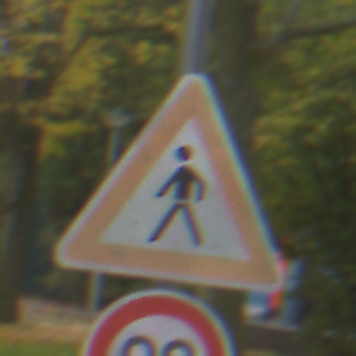
Verkehrszeichen: FussgaengerRechts
Zusatzzeichen unten: Geschwindigkeit90
Umgebung: Outdoor, Nature
Tageszeit: Midday
Wetter: Overcast
Licht: Natural
Jahreszeit: Autumn
Kontrast: LowContrast